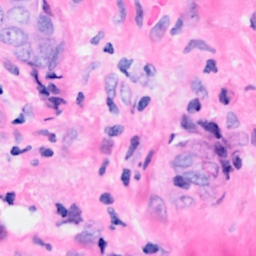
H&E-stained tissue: Breast